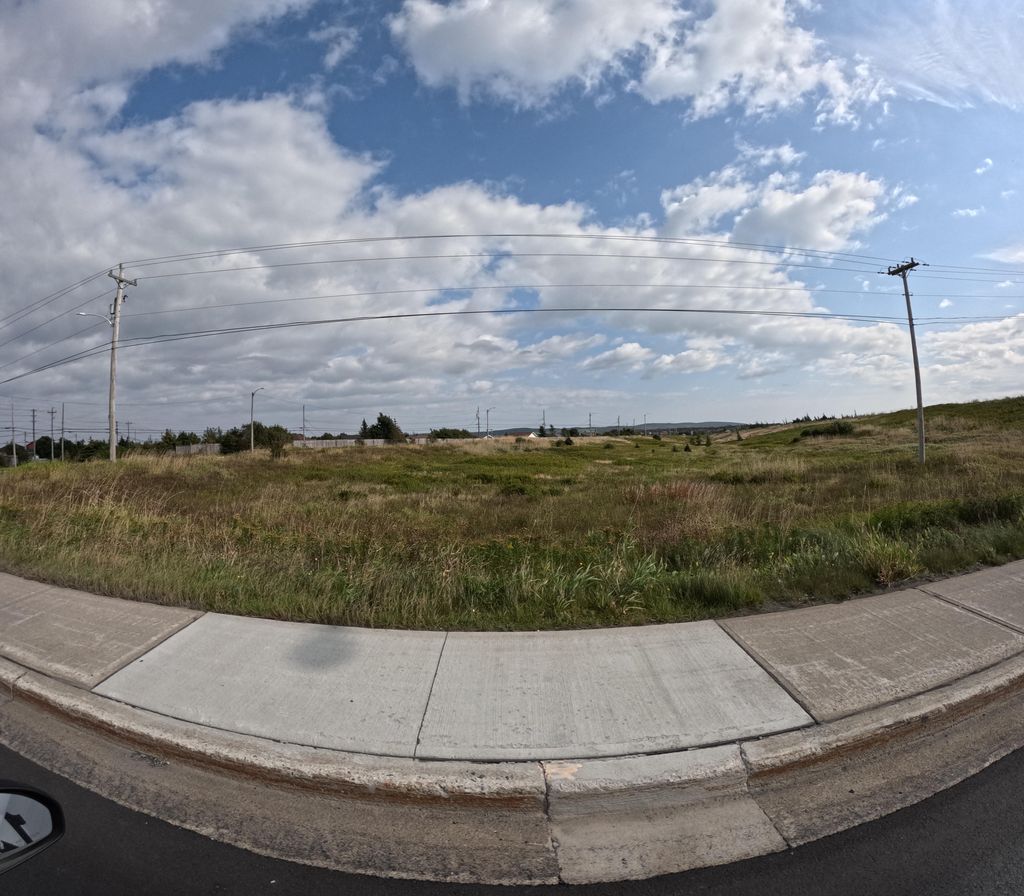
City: st_johns